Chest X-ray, AP view. Patient: 15 years old, sex F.
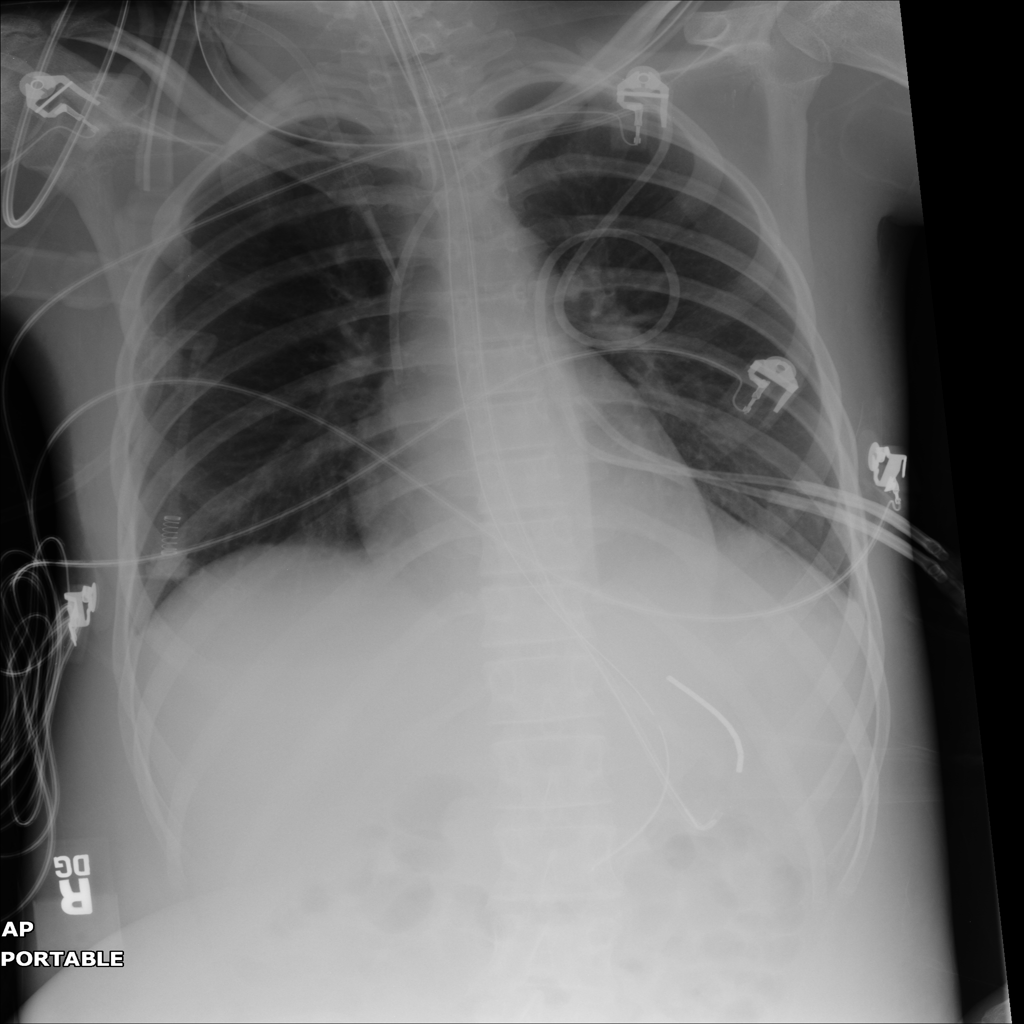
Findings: No Finding